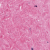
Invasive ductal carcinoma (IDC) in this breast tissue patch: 0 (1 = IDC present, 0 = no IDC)